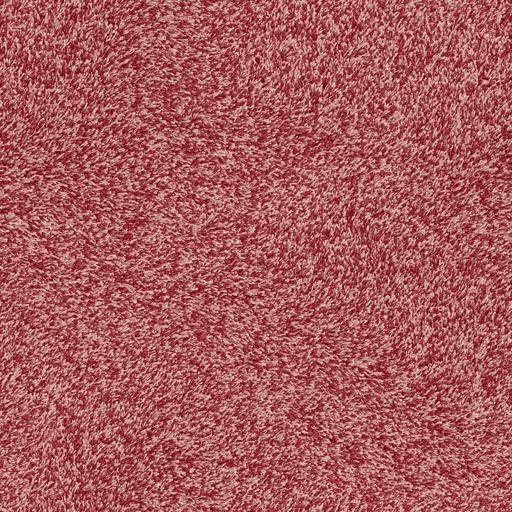
Tags: carpet plain red